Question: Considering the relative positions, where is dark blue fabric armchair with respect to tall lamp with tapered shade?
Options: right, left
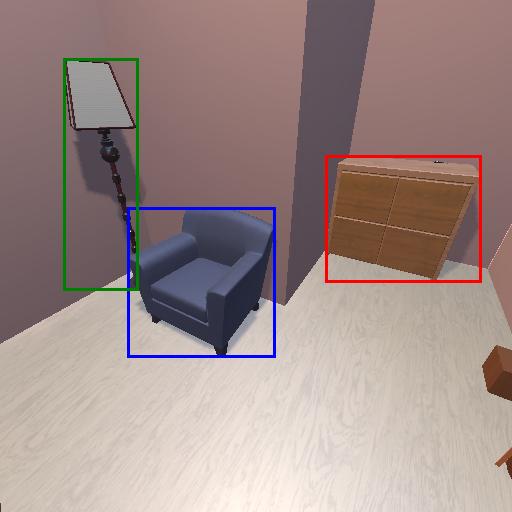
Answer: right